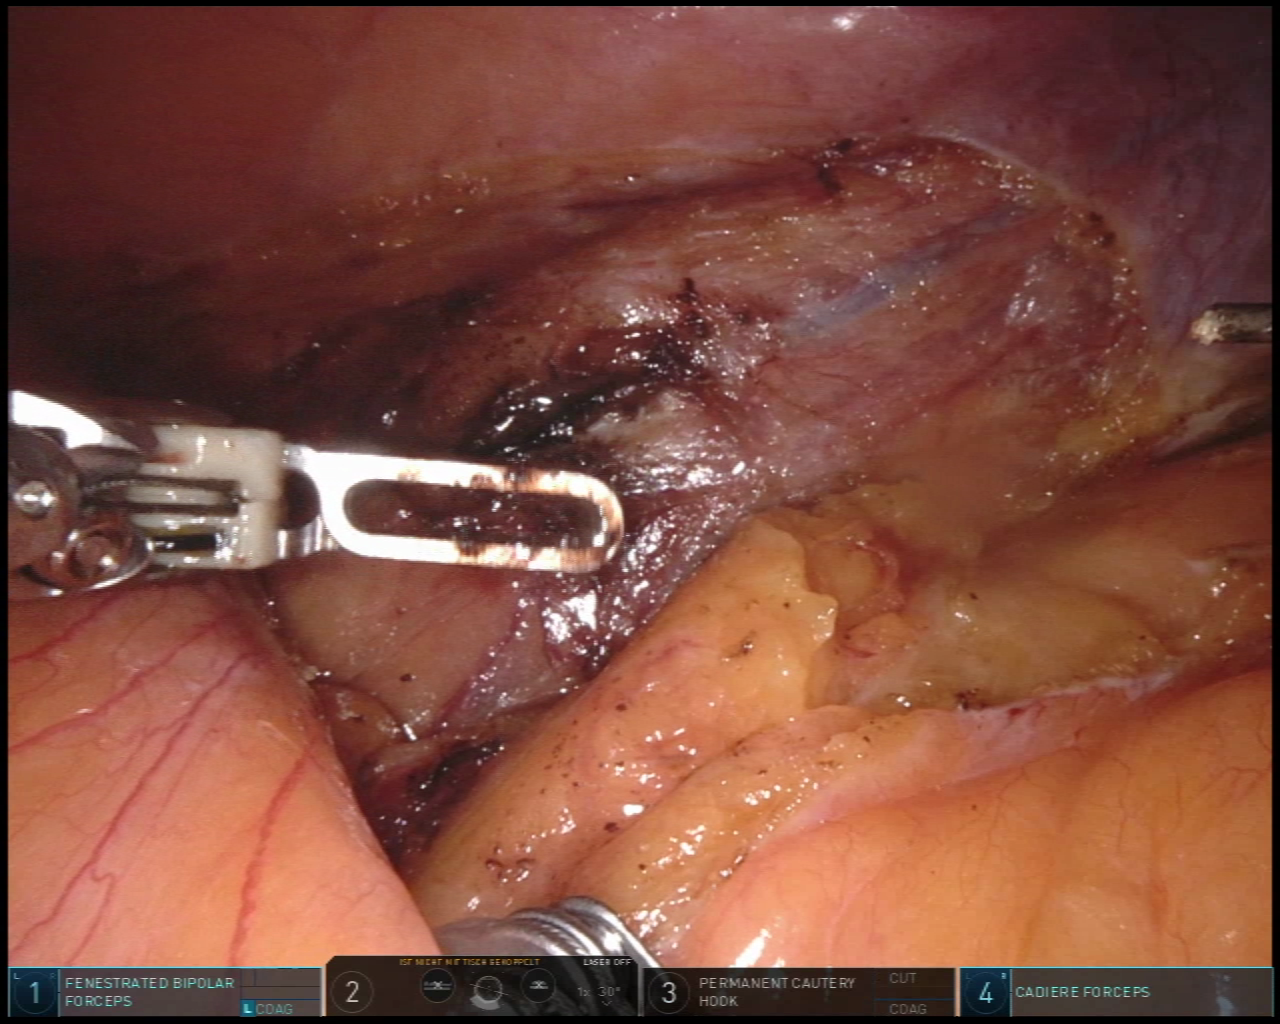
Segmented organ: abdominal_wall
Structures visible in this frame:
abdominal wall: yes
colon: no
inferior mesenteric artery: no
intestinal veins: no
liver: no
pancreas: no
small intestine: no
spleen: no
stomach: no
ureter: no
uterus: no
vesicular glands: no